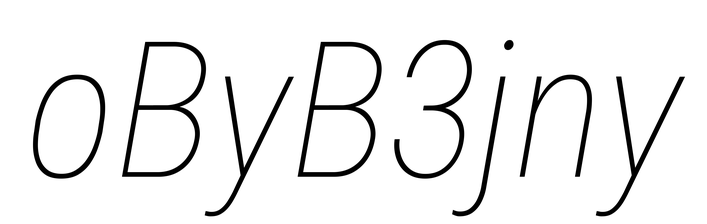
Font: Roboto-Italic_Condensed_Thin_Italic